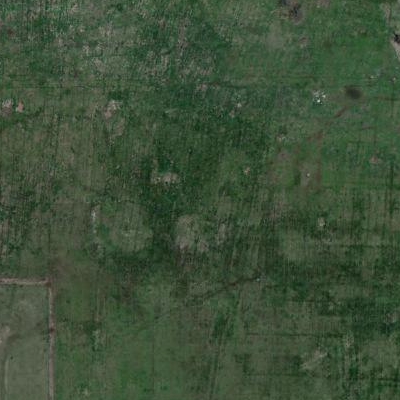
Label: aGrass